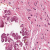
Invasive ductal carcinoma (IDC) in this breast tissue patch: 0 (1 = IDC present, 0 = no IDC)